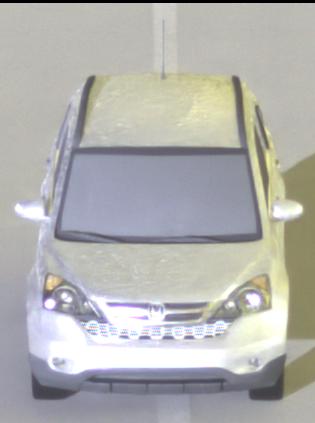
Make: Honda
Model: CR-V
Detailed model: CR-V (III) (04/10 - 10/12)
Model produced from: 2010
Model produced until: 2012
Doors: 5
Color: white
Road condition: dry road
Daytime: night
Contrast: high contrast